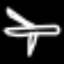
Label: airplane